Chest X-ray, PA view. Patient: 19 years old, sex M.
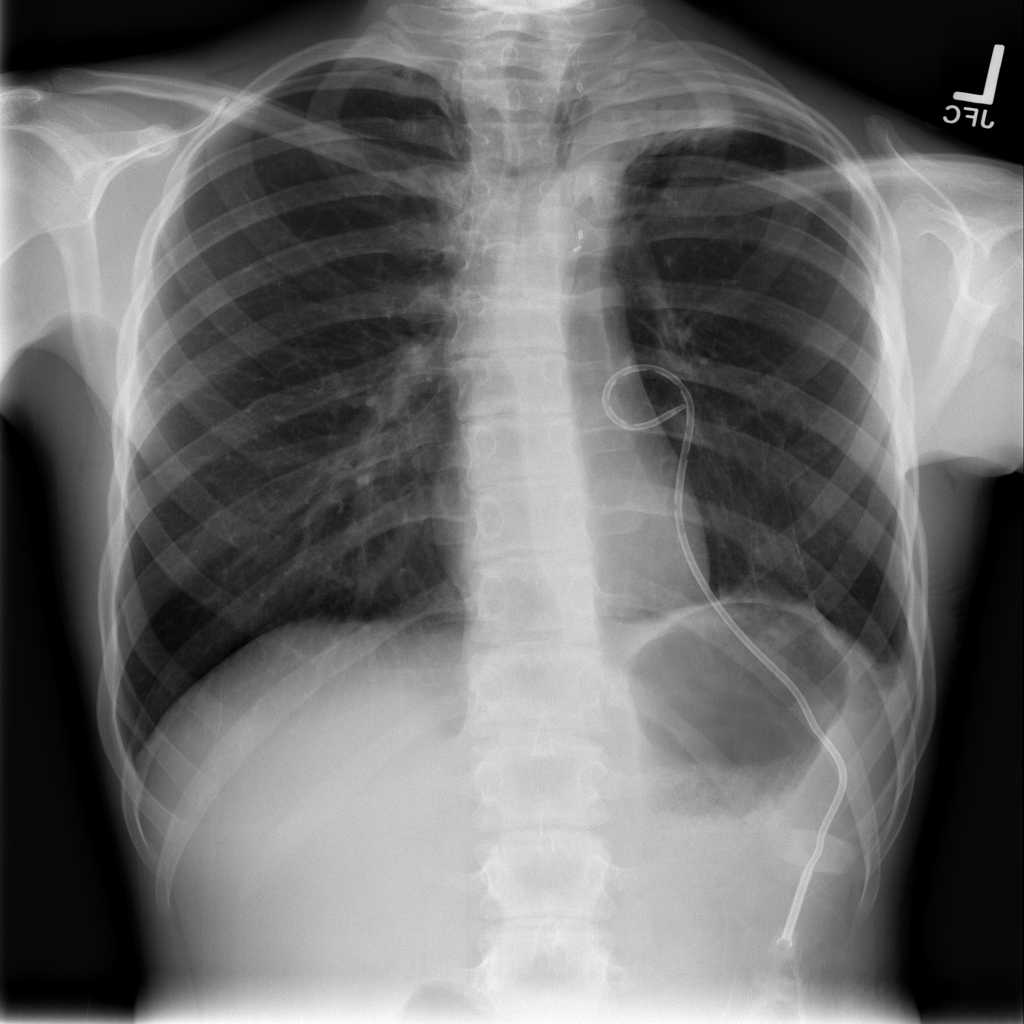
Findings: Pneumothorax